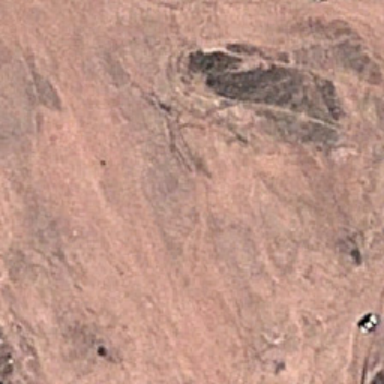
A white car galloped on the red field .